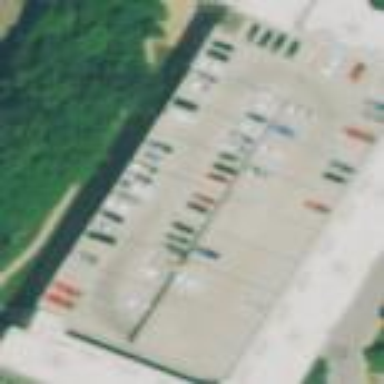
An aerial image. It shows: Multi-storey parking building.